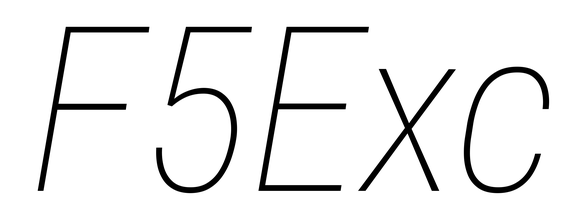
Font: Roboto-Italic_Condensed_Thin_Italic